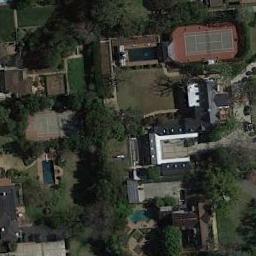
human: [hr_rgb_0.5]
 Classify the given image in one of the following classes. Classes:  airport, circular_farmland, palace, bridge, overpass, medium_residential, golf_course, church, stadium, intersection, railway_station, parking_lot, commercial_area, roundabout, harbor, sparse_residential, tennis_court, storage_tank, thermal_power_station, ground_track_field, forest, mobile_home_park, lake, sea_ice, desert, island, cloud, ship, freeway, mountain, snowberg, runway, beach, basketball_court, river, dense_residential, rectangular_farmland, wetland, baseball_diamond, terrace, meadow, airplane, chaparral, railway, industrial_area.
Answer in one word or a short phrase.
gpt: tennis_court